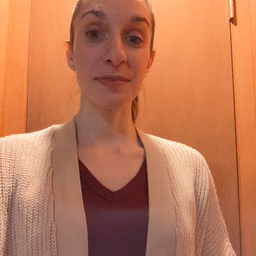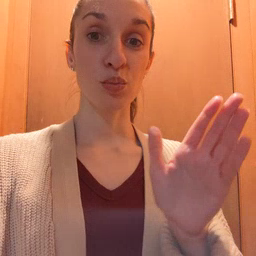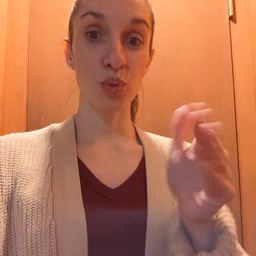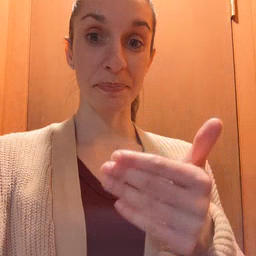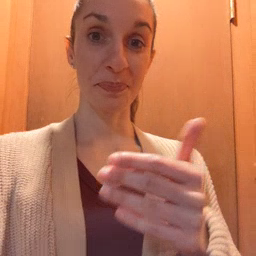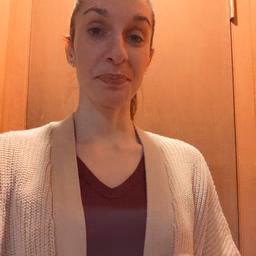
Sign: room